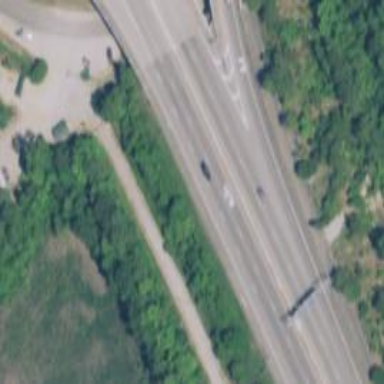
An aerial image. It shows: Trunk highway with expressway features.